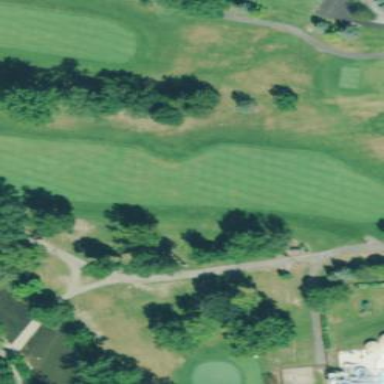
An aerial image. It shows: Lush grass fairway on golf course.